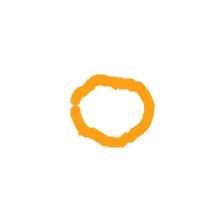
Shape: circle